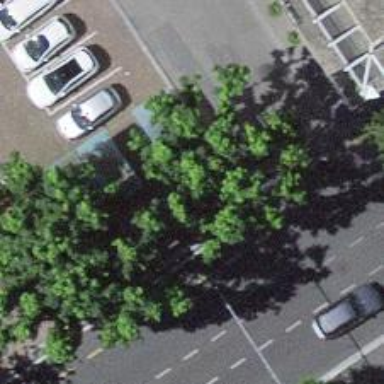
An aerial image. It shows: Bicycle parking area.